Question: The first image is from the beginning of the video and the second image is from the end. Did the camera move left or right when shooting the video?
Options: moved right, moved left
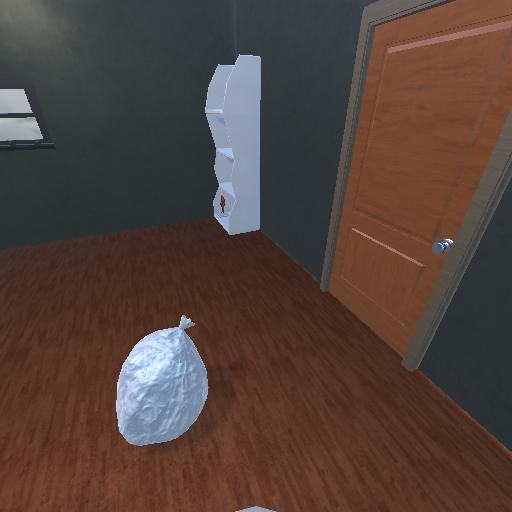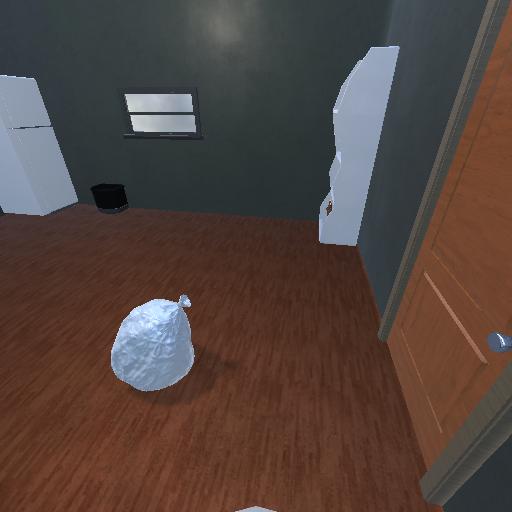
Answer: moved right